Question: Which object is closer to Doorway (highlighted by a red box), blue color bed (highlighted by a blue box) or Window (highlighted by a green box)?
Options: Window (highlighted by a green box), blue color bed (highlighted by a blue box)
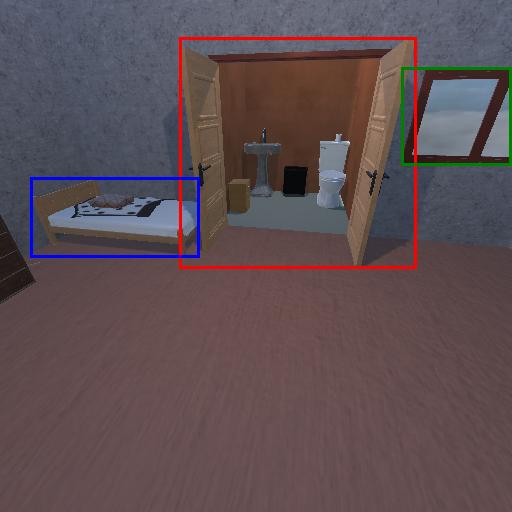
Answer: Window (highlighted by a green box)